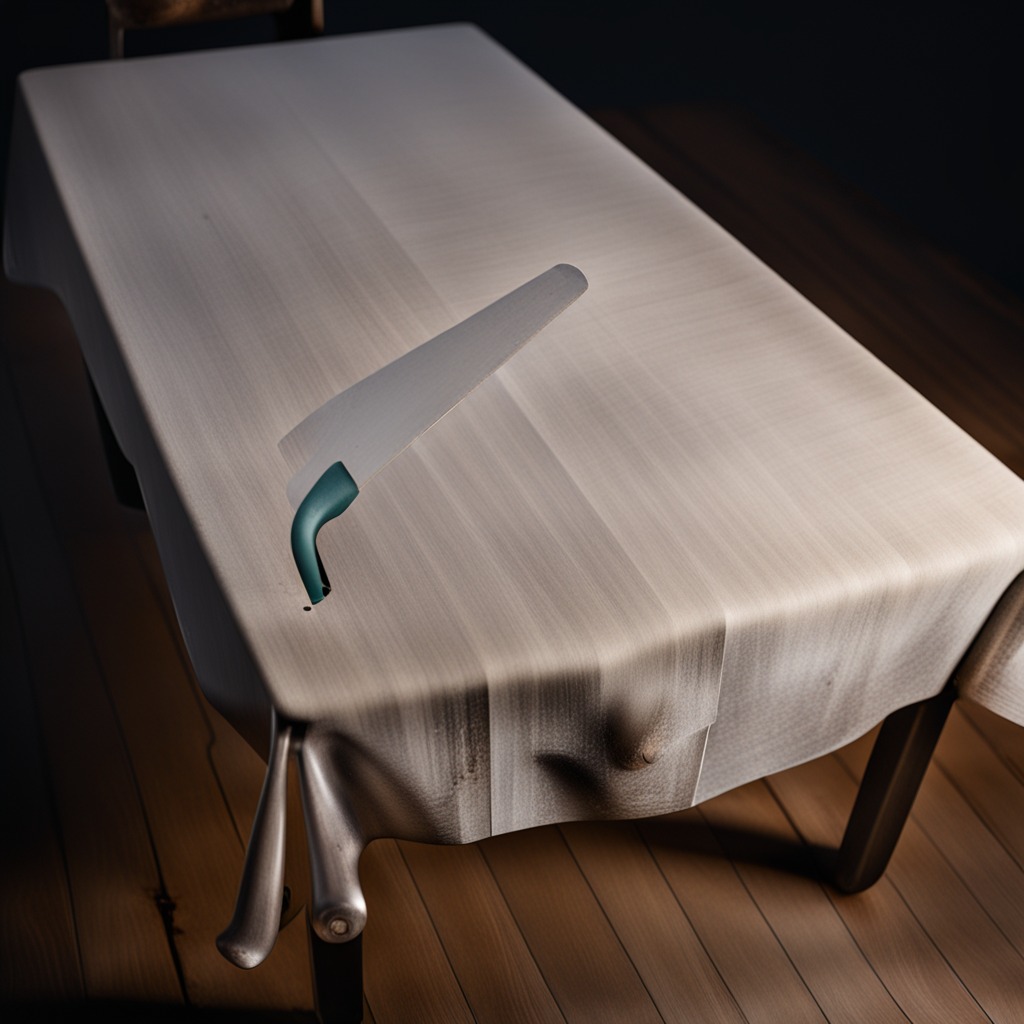
A metal saw is lying on a wooden table.